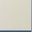
Piece: xx